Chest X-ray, PA view. Patient: 53 years old, sex F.
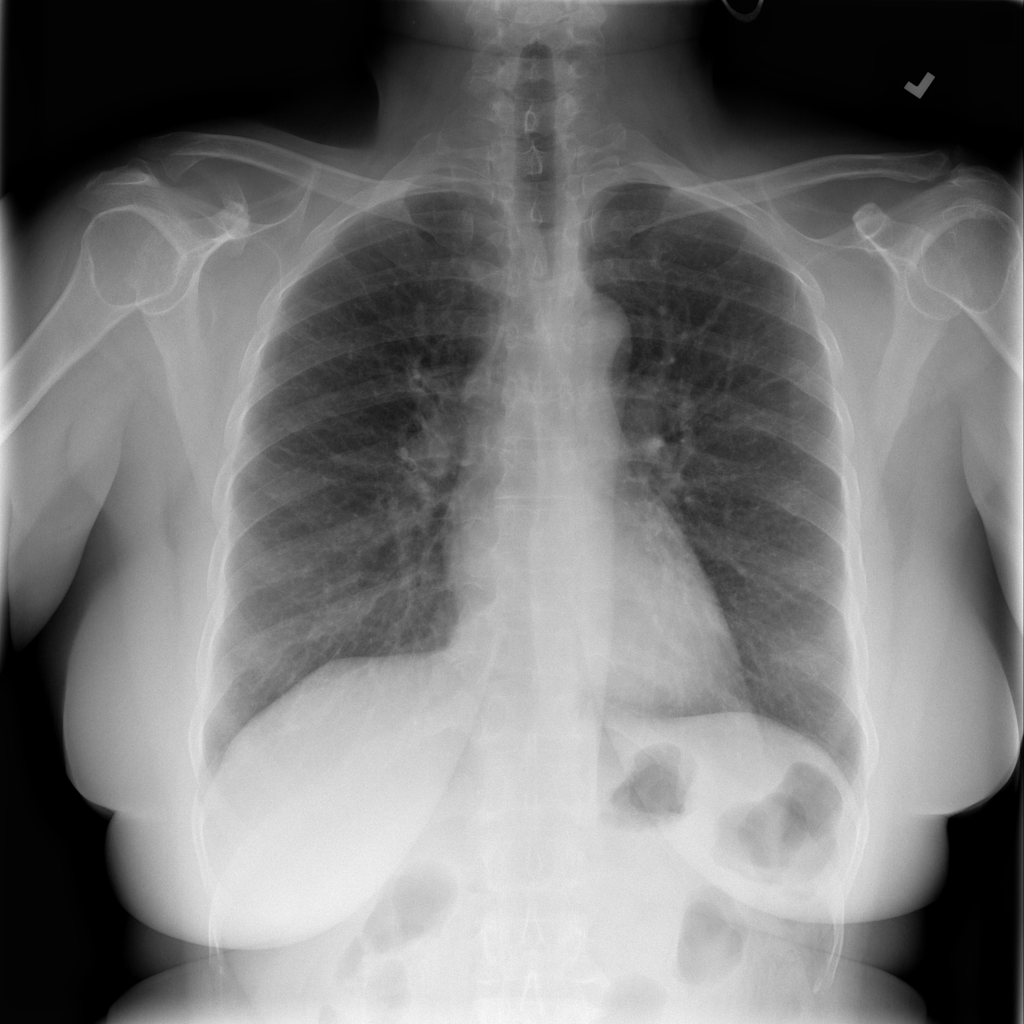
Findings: No Finding